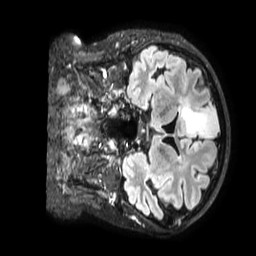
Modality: FLAIR
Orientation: coronal
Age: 51
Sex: female
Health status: ill
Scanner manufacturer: philips
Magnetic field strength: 3 T
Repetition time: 4.8 s
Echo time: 0.34 s